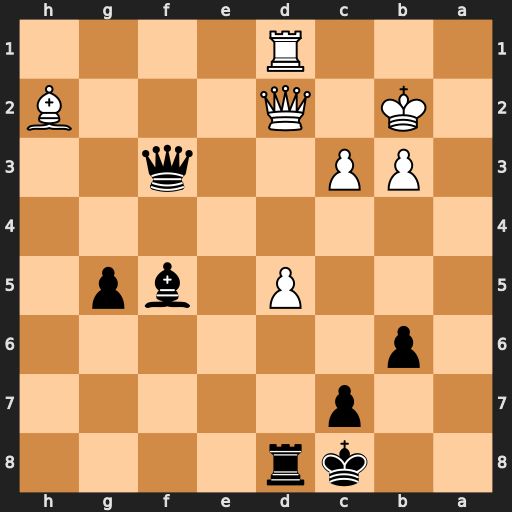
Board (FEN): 2kr4/2p5/1p6/3P1bp1/8/1PP2q2/1K1Q3B/3R4
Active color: b
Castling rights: -
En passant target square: -
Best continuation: Re8 Qxg5 Qxd1 Qxf5+ Kb7